Chest X-ray. View position: AP
Patient age: 55
Patient sex: M
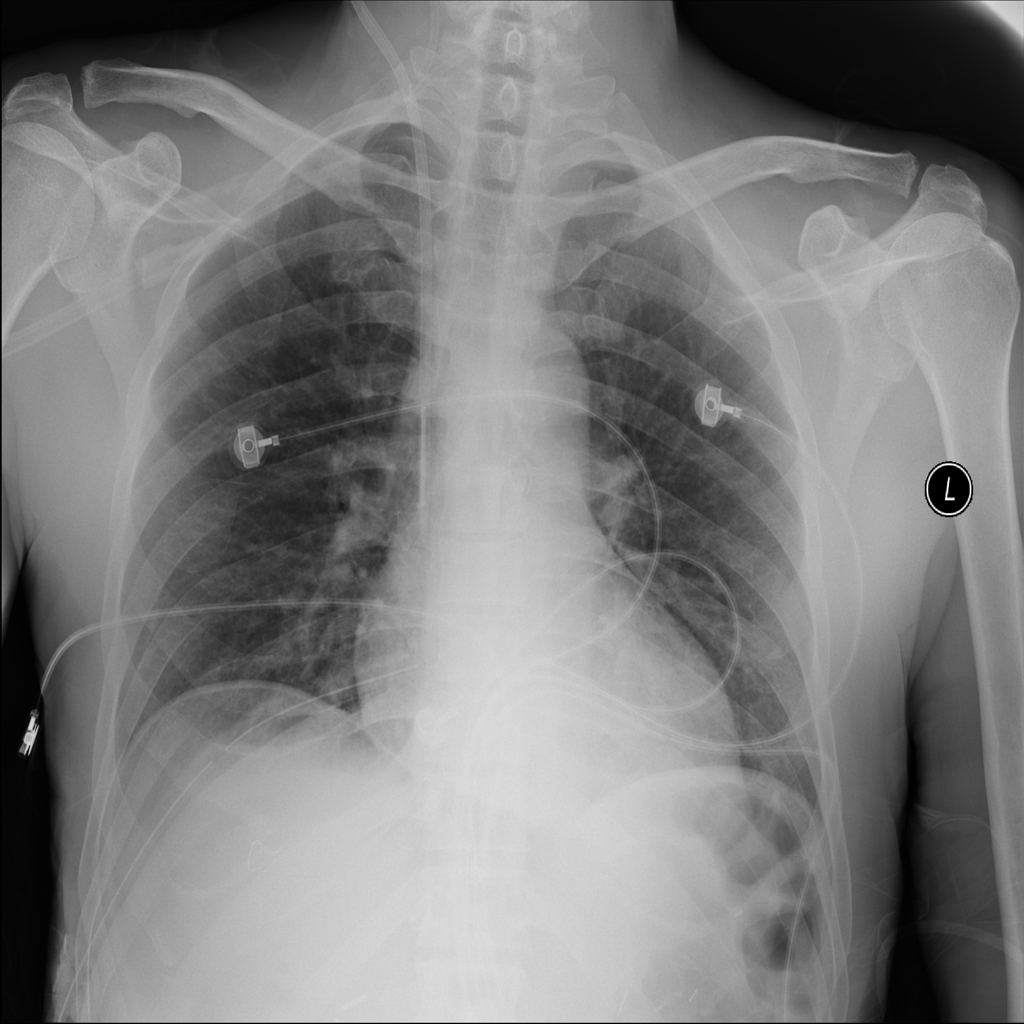
Finding: Pneumothorax